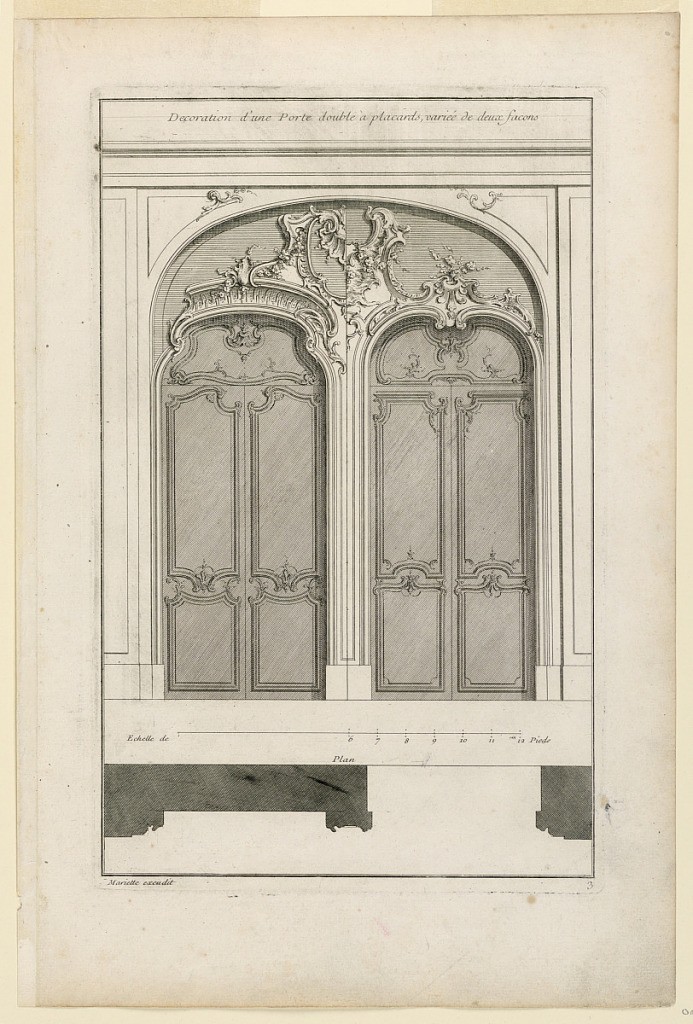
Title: Plate 3, "Decoration d'une Porte double à placards..."
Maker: Jacques-François Blondel, French, 1705–1774
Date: ca. 1727
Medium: Engraving on paper
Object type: Print
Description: Two double doors in a joint arch, both doors with different carving. Joint overdoor with alternate suggestions or rocaille volutes and flowers. Below, profiles. Inscribed along upper margin: "Decoration d'une Porte double à placards, variée de deux facons"; lower left: "mariette excudit"; lower right: "3".